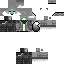
A male skeleton skin with dark skin, wearing brown helmet dressed in a black armor chest and black pants, featuring a closed mouth.